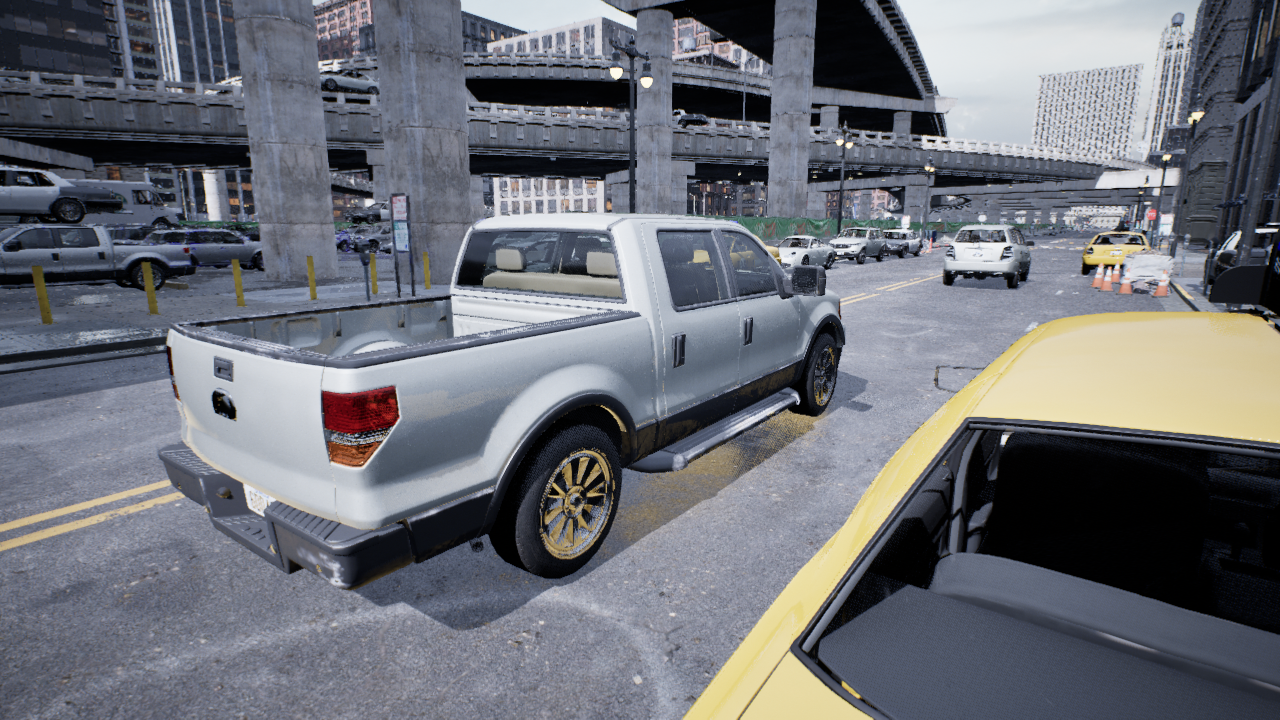
Venue: downtown
Lighting: overcast
Vehicle rig: pickup